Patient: sex M, age 52
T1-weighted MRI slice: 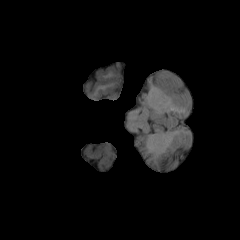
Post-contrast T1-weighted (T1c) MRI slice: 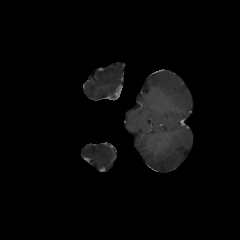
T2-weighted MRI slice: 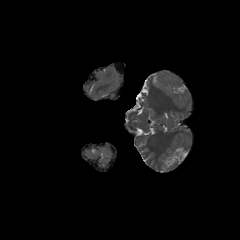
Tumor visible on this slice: no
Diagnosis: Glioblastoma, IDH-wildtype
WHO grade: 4